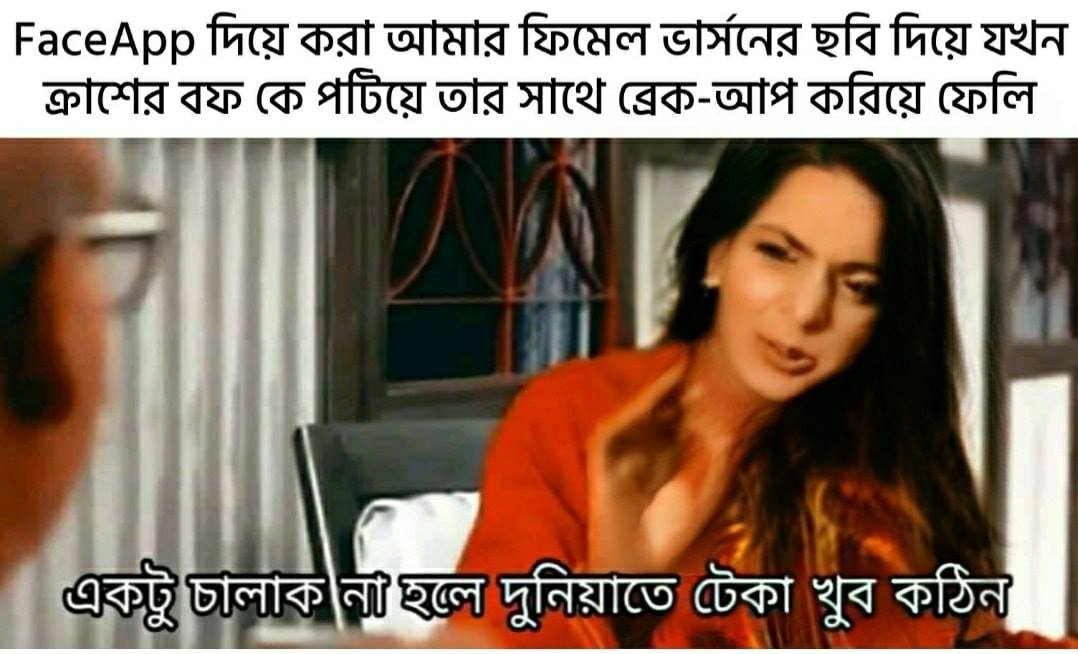
Caption: FaceApp দিয়ে করা আমার ফিমেল ভার্সনের ছবি দিয়ে যখন ক্রাশের বফ কে পটিয়ে তার সাথে ব্রেক-আপ করিয়ে ফেলি     একটু চালাক না হলে দুনিয়াতে টেকা খুব কঠিন
Label: non-hate